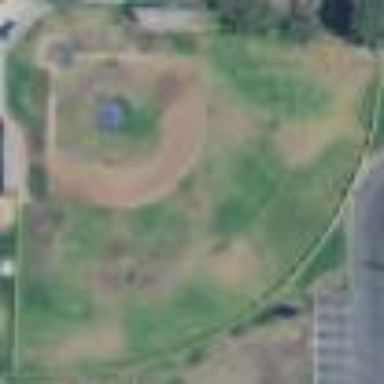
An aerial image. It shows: Baseball pitch for leisure land activities.